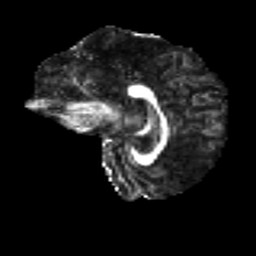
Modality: FA
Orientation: sagittal
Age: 65
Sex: female
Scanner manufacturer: ge
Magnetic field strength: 3 T
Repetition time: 7.8 s
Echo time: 0.0606 s